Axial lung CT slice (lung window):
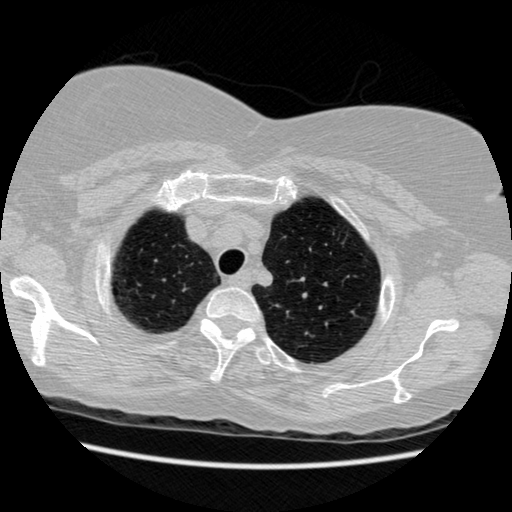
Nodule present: no